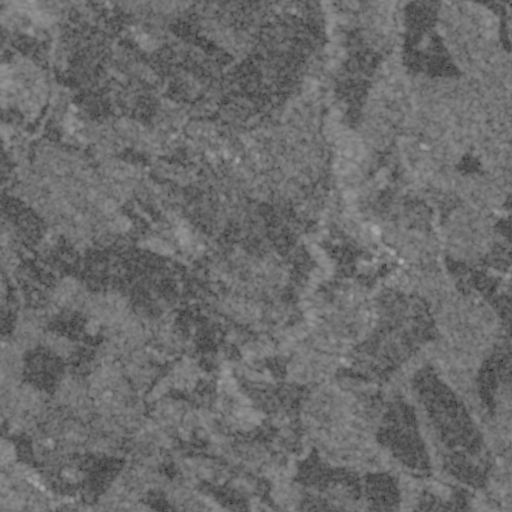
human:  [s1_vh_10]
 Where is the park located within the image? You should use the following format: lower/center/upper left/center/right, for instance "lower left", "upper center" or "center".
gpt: The park is located in the center right of the image.
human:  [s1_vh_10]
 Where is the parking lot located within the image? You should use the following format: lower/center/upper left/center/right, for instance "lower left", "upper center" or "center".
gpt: The parking lot is located in the center right of the image.
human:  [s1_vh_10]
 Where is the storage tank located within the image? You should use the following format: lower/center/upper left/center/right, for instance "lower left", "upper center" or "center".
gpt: The storage tank is located in the lower left of the image.
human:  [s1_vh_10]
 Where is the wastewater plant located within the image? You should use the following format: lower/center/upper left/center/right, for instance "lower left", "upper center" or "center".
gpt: The wastewater plant is located in the center right of the image.
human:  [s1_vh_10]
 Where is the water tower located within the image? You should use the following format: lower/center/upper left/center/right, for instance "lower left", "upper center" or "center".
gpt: The water tower is located in the center of the image.
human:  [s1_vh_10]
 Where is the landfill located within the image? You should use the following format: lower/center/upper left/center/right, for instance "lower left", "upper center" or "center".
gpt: There is no landfill in the image.

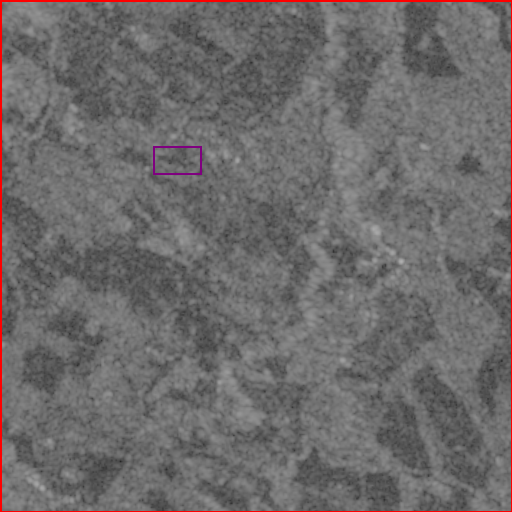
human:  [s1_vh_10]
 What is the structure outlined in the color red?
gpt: The structure outlined in red is a crop field.
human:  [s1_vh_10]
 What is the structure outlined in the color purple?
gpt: The structure outlined in purple is a quarry.
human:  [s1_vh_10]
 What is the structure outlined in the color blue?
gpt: There is no blue outline.